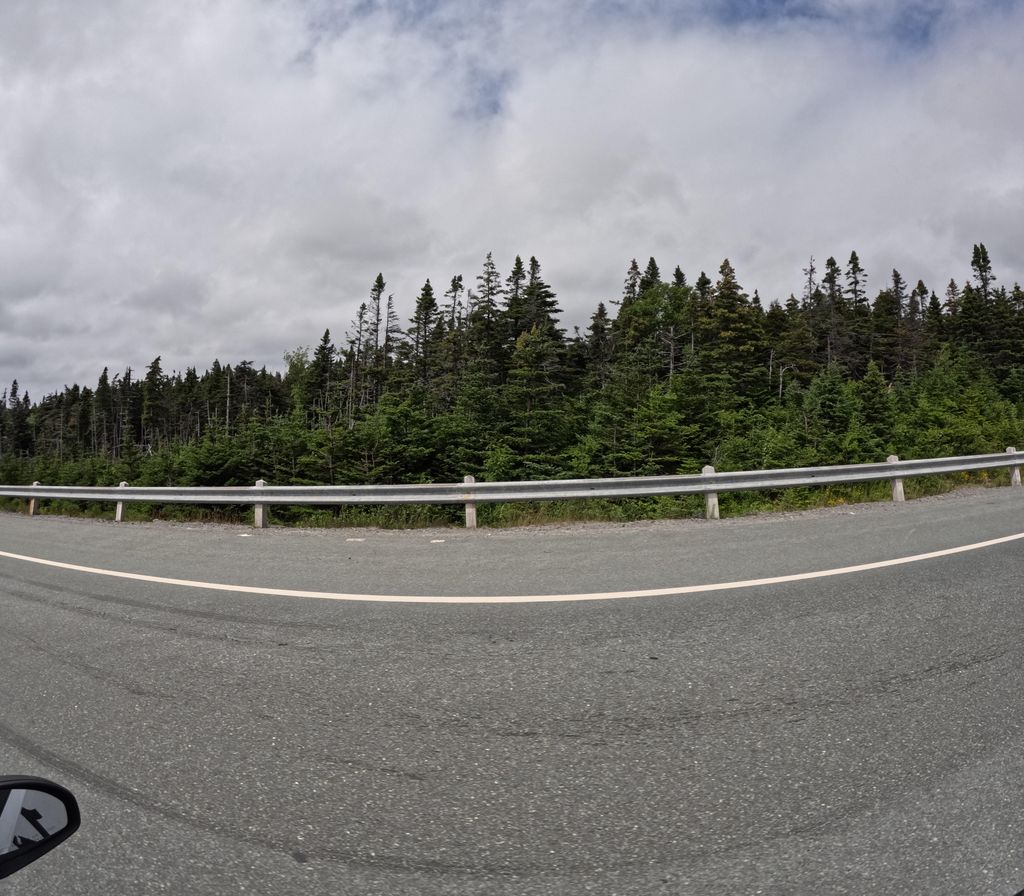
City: st_johns